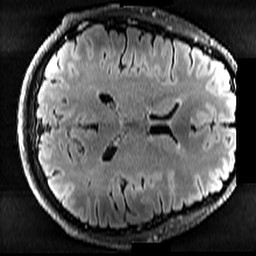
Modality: T2w
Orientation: axial
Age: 42
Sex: male
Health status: healthy
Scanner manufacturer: ge
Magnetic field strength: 3 T
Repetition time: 12 s
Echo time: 0.09548 s